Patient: sex F, age 54
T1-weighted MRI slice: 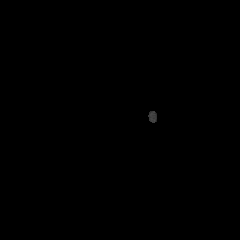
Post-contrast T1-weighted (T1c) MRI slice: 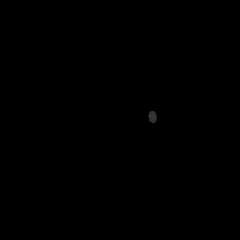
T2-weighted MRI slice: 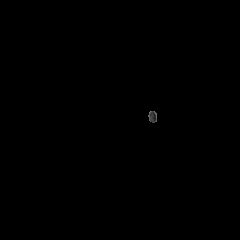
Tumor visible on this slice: no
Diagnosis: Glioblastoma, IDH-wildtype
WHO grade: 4